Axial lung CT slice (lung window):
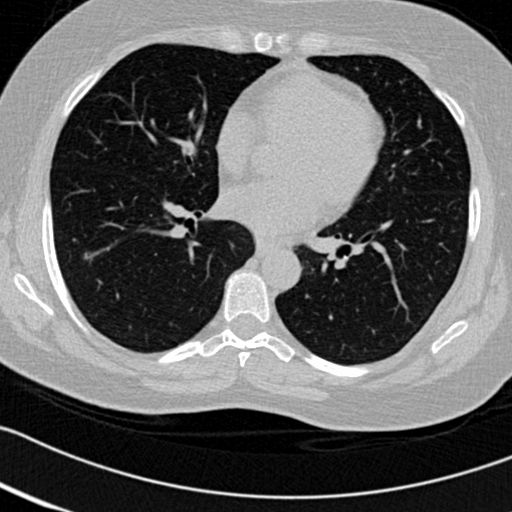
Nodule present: no